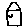
Label: house